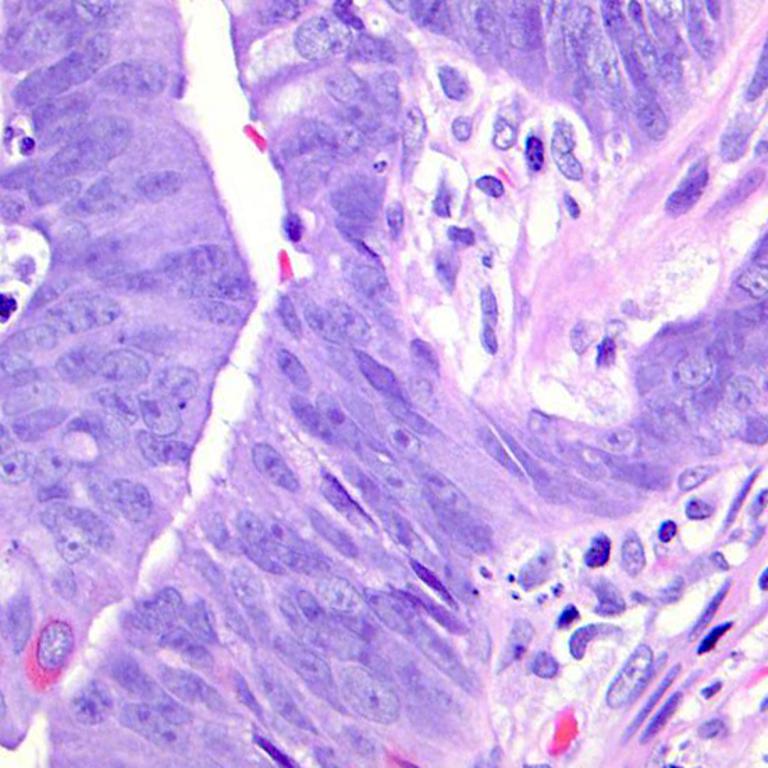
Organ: colon
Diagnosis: adenocarcinomas